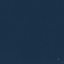
Label: SeaLake